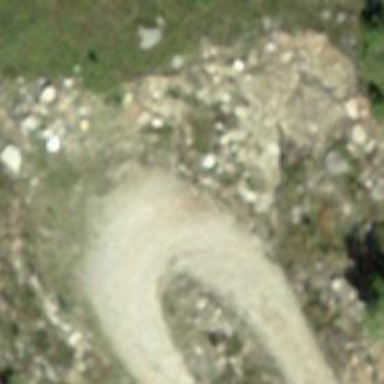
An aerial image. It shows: Intermediate downhill track with classic grooming of grade1 tracktype.